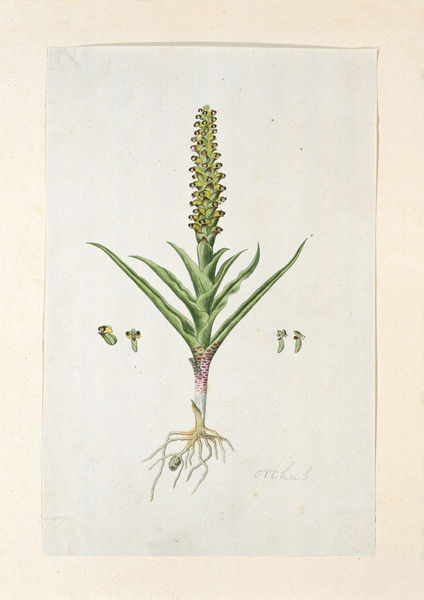
Titel: Corycium orobanchoides, met detailstudies van de bloeiwijze
Künstler: Robert Jacob Gordon
Standort: Amsterdam
Institution: Rijksmuseum
Schlagwörter: peinture, jouer, fuck